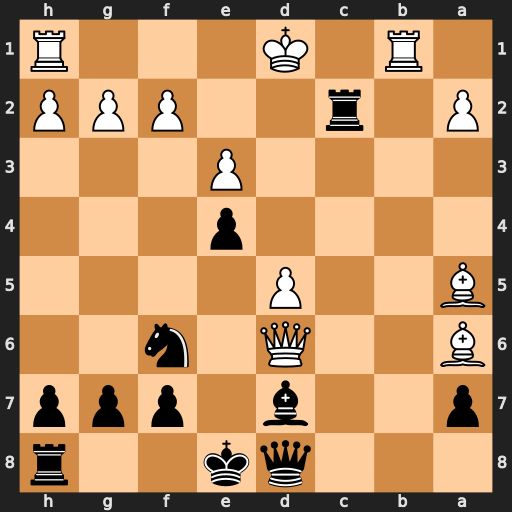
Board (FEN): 3qk2r/p2b1ppp/B2Q1n2/B2P4/4p3/4P3/P1r2PPP/1R1K3R
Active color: b
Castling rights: k
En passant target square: -
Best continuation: Bg4+ Kxc2 Qxd6